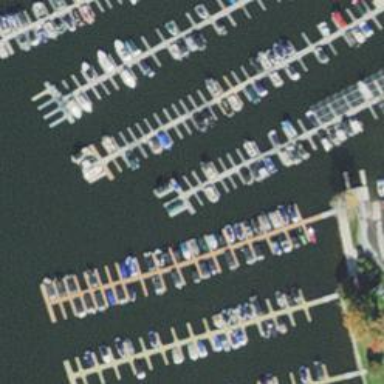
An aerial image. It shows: Man-made pier.